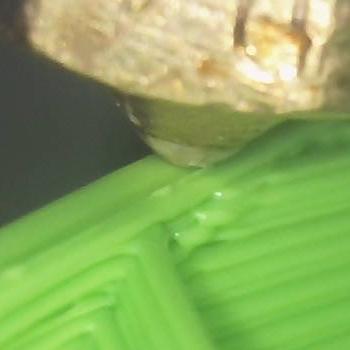
Flow rate: 224%